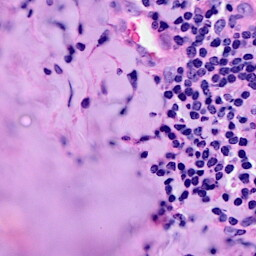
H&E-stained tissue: Breast